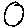
Label: circle